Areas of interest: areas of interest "Exhibition and Convention Center"
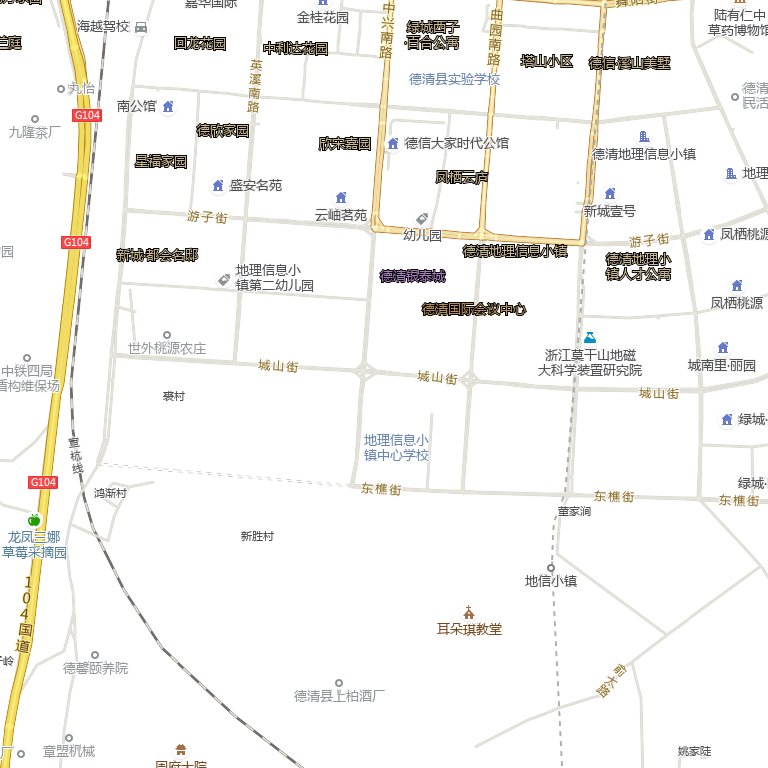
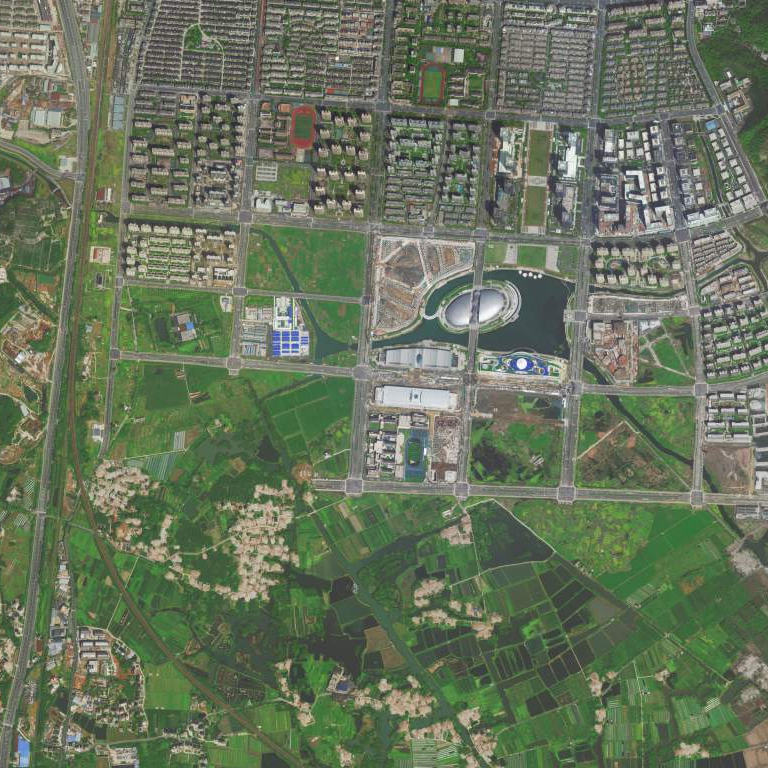